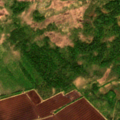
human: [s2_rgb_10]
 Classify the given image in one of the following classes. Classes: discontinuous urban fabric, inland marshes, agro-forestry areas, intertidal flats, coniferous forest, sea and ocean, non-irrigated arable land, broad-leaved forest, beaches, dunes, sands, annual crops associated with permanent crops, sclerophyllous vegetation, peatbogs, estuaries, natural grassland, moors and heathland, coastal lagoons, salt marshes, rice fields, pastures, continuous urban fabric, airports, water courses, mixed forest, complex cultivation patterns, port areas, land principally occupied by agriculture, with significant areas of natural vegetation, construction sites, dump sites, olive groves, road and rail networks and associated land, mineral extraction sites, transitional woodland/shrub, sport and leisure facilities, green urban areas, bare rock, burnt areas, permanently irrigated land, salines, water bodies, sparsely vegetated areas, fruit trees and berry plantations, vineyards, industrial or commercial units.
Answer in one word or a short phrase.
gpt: mixed forest, transitional woodland/shrub, peatbogs